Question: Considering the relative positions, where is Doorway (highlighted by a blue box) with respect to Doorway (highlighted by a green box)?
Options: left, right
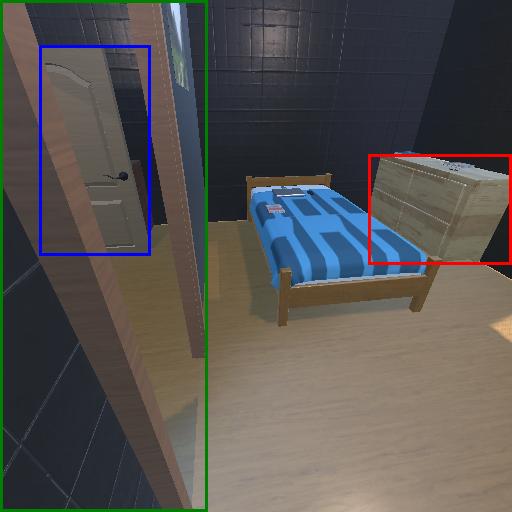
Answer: left